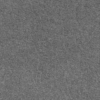
Label: dusty